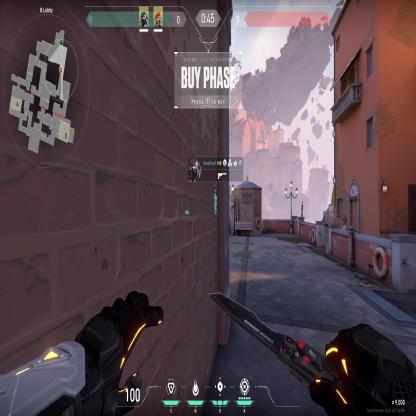
Label: dropped spike ; teammate